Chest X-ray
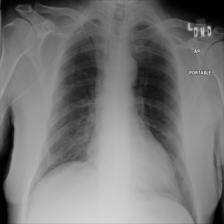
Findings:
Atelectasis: negative
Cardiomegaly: negative
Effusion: negative
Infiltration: negative
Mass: negative
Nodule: negative
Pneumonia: negative
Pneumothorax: negative
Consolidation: negative
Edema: negative
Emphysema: negative
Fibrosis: negative
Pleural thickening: negative
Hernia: negative